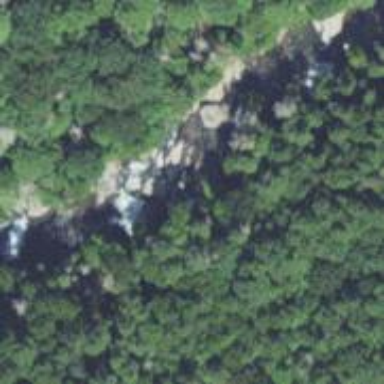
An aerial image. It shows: Beautiful waterfall in nature.